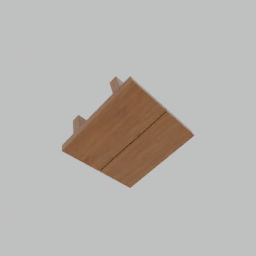
Label: furniture